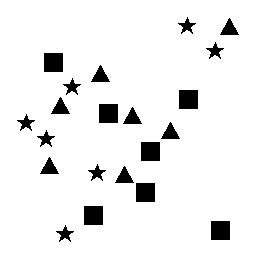
Squares: 7
Triangles: 7
Stars: 7
Total shapes: 21